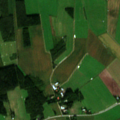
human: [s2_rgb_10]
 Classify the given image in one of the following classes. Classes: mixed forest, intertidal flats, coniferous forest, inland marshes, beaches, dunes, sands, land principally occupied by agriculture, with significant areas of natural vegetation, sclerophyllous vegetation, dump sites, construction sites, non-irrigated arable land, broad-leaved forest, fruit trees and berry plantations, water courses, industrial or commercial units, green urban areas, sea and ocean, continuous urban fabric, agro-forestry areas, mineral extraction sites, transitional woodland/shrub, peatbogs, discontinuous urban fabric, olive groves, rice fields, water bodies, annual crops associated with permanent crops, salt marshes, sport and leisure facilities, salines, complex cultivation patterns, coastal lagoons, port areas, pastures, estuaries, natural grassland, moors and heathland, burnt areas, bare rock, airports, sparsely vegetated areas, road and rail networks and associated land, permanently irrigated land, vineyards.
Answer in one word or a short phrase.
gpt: non-irrigated arable land, land principally occupied by agriculture, with significant areas of natural vegetation, coniferous forest, transitional woodland/shrub